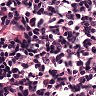
Metastatic tissue present: no